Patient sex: F
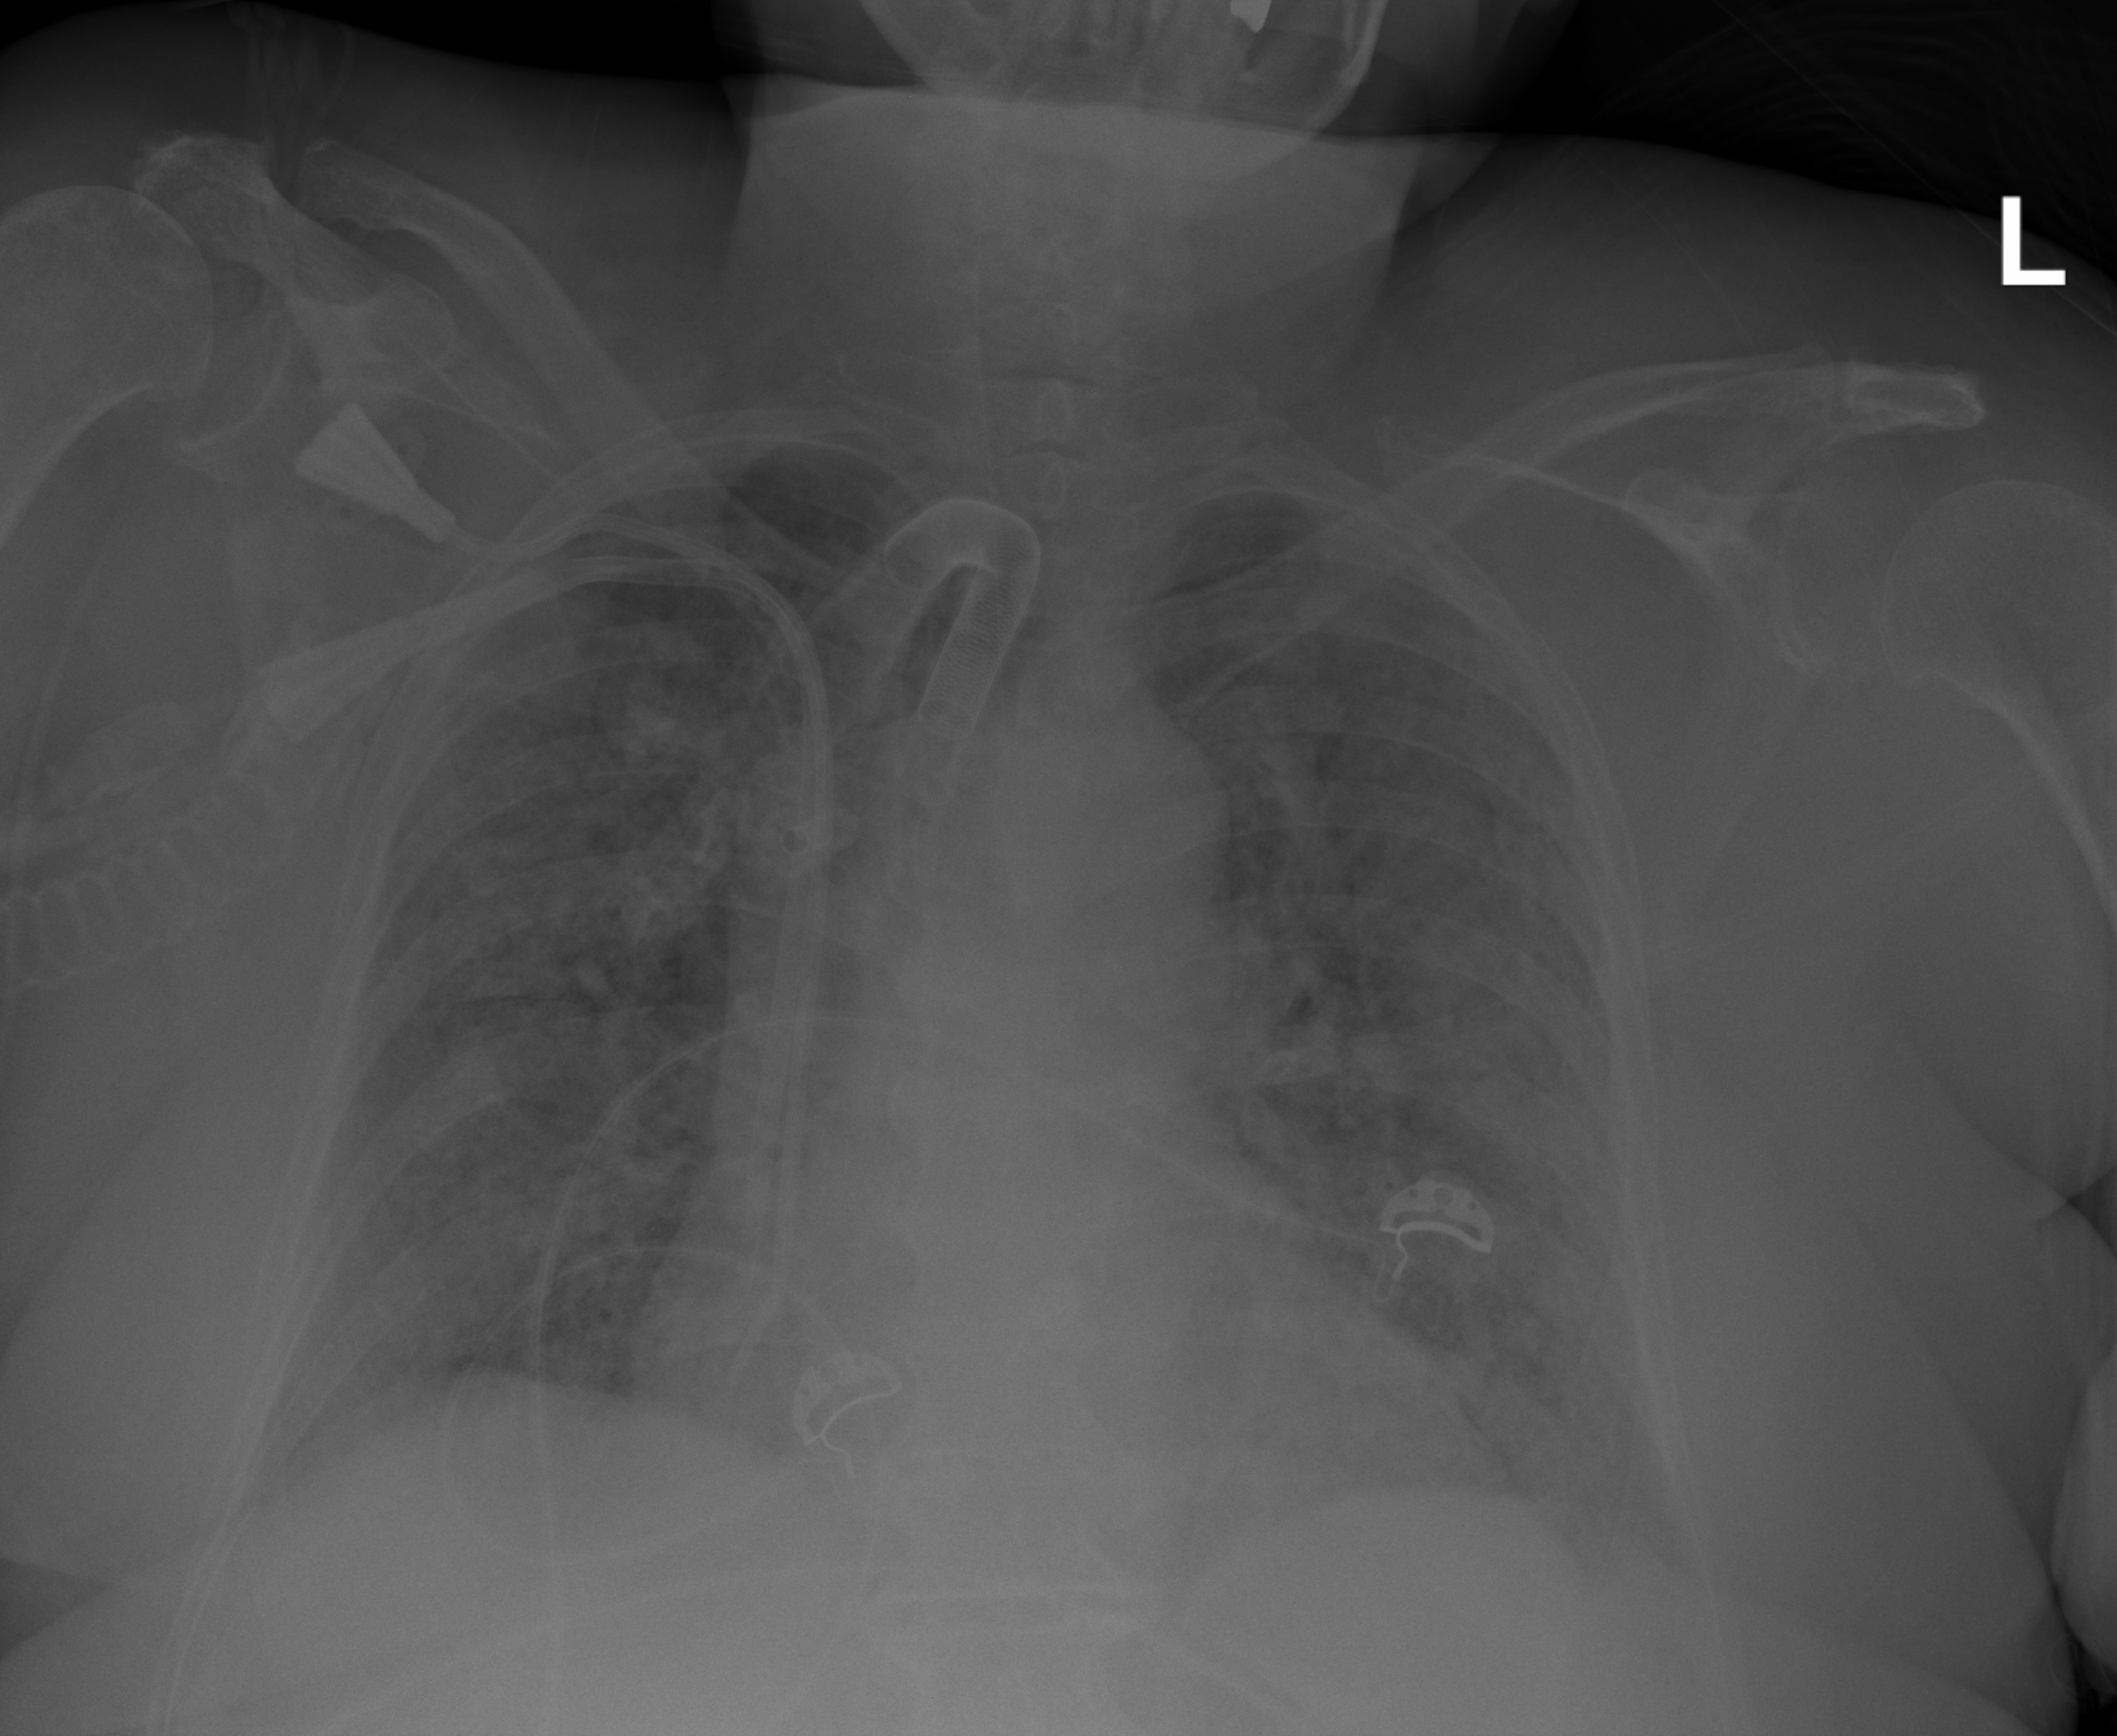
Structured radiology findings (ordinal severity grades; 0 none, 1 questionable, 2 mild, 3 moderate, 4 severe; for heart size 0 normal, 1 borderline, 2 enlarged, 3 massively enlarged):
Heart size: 2
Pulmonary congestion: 3
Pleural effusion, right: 2
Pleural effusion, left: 2
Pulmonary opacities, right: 3
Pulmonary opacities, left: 3
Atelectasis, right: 3
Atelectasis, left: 3